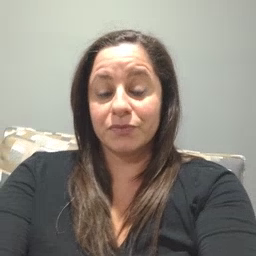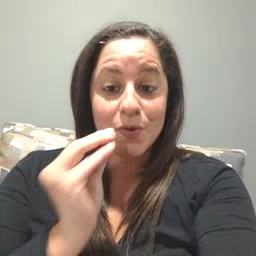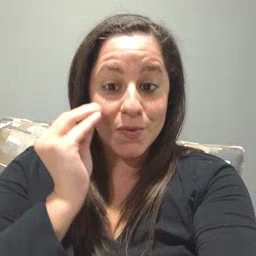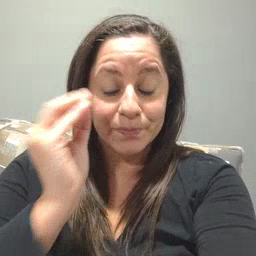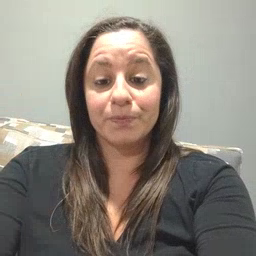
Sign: home